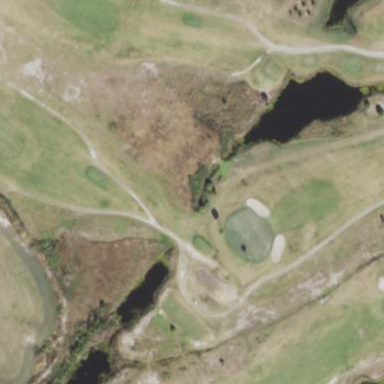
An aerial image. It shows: Area of rough grass used for golf.